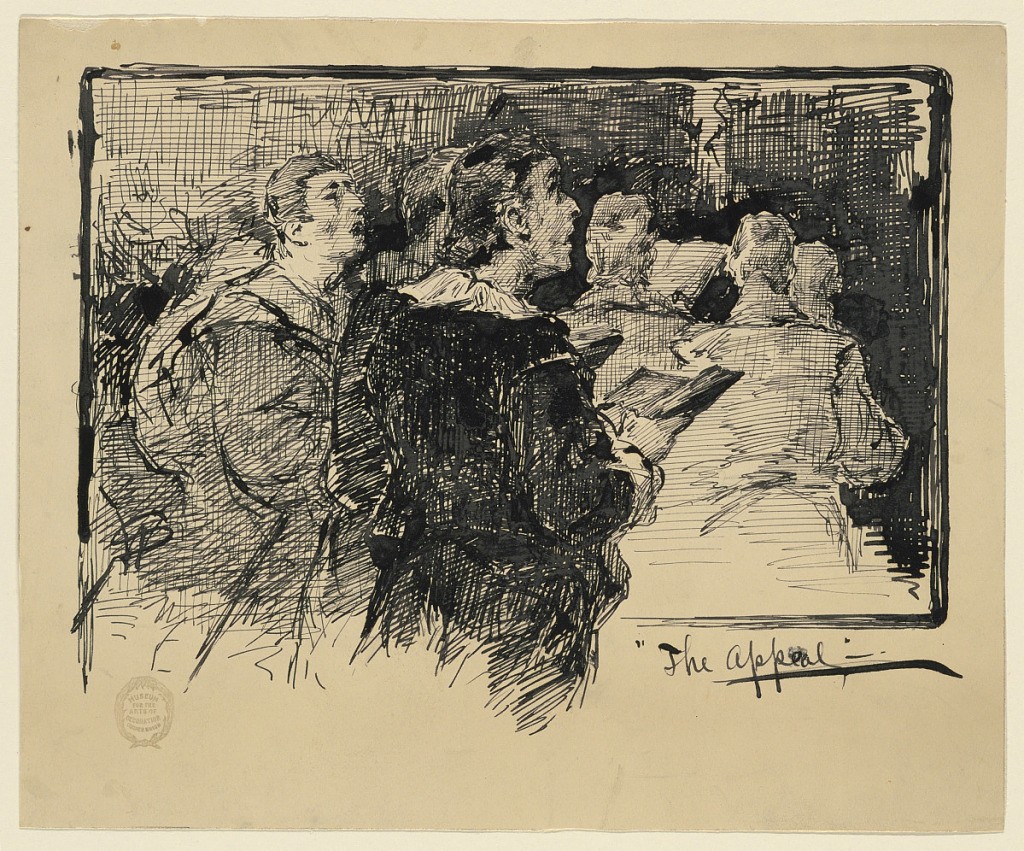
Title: The Appeal
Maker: Walter Shirlaw, American, b. Scotland, 1838–1909
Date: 1875–80
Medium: Pen and ink on paper
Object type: Drawing
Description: Project for illustration. Men singing in church shown from waist up.